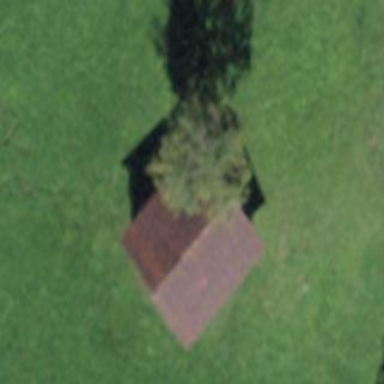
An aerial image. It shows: Barn.